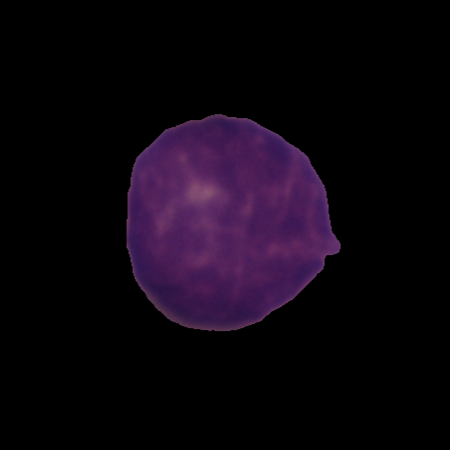
Label: cancer